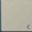
Piece: xx